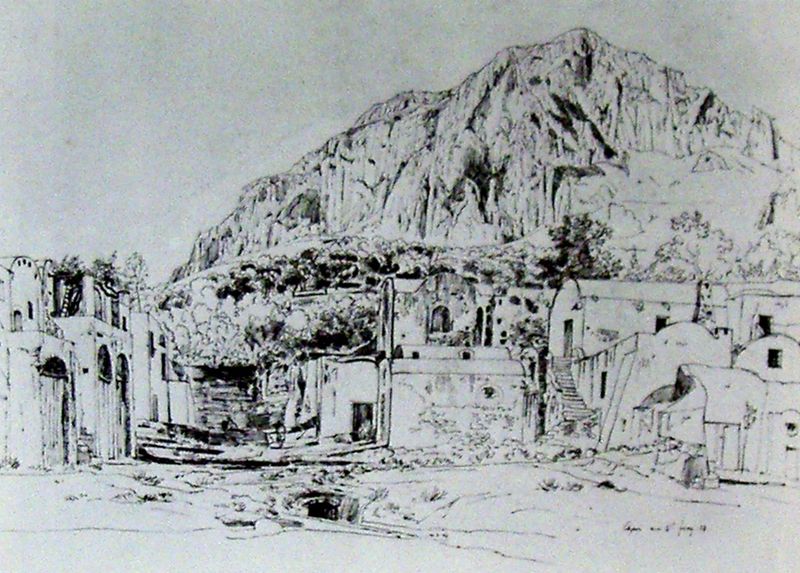
Titel: Häuser auf Capri
Künstler: Carl Wagner
Standort: Meiningen
Institution: Staatliche Museen
Schlagwörter: baum, berg, feder, felsen, himmel, schatten, wasser, weiß, wolken, bäume, fluss, landschaft, sand, see, stadt, ufer, wäsche, blumen, fenster, grau, schwarz, skizze, strasse, zeichnung, dach, gebäude, gras, haus, rosen, weg, architektur, stein, signatur, bach, erde, häuser, hügel, natur, brücke, büsche, kanal, pfad, sträucher, boden, pflanzen, höhle, tal, wald, küste, papier, bogen, italien, ort, türen, studie, lehm, berge, fels, gebirge, leer, verlassen, wüste, dorf, dächer, grafik, graphik, linien, massiv, hütten, wagen, leiter, treppe, treppen, wein, stufe, stufen, langweilig, still, menschenleer, striche, tor, ortschaft, bögen, verfall, bergdorf, eingang, laviert, tusche, ruine, gewölbe, provence, kloster, kohle, wälder, kontur, druck, schwarz-weiss, radierung, stich, schawrz, zirkus, bläulich, bleistift, ruinen, entwurf, tinte, löcher, tore, schwartz, griechenland, bachlauf, siedlung, horizontal, naturalistisch, postkarte, städtchen, bergmassiv, bewuchs, zeichung, tonnengewölbe, handzeichnung, runddach, wellblech, trist, abfluss, langsam, intim, abwasser, mexico, gebirgsdorf, huas, kalvarienberg, ausgestorben, rundbgen, klipppe, dahc, dörfchen, brückw, felsenberg, tonnendächer, sieldung, staßer, dieslund, dächerrund